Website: crate-barrel
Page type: billing-address
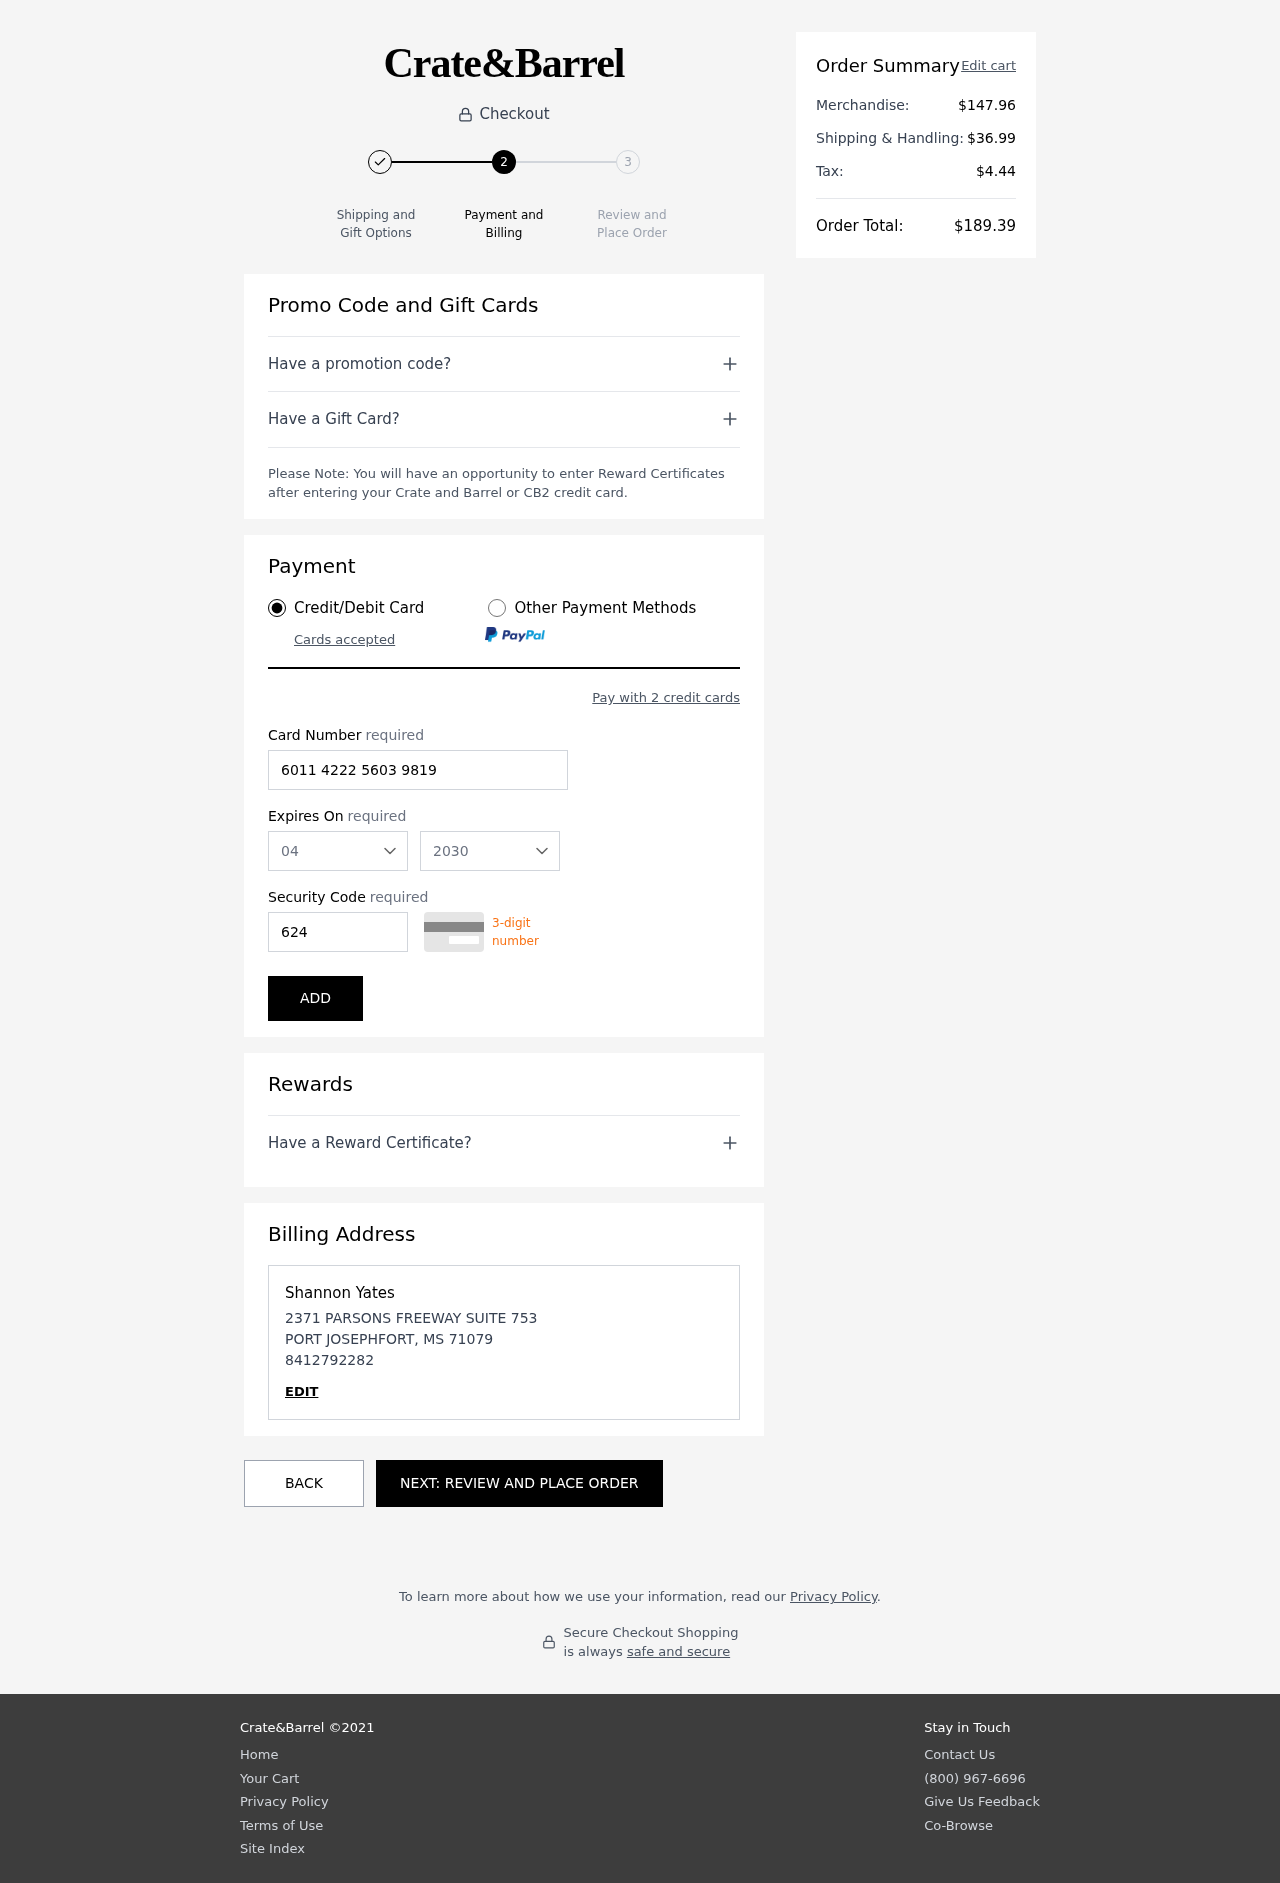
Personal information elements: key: PII_CARD_CVV
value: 624
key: PII_CARD_EXPIRY_MONTH
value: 04
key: PII_CARD_EXPIRY_YEAR
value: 30
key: PII_CARD_NUMBER
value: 6011 4222 5603 9819
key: PII_CITY
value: PORT JOSEPHFORT
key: PII_FULLNAME
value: Shannon Yates
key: PII_PHONE
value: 8412792282
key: PII_POSTCODE
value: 71079
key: PII_STATE_ABBR
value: MS
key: PII_STREET
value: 2371 PARSONS FREEWAY SUITE 753
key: PII_FIRSTNAME
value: Shannon
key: PII_LASTNAME
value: Yates
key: PII_PHONE_LINE
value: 2282
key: PII_PHONE_SUFFIX
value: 2282
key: PII_POSTCODE_FULL
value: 71079
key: PII_PHONE2
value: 8412792282
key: PII_PHONE3
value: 8412792282
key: PII_FULLNAME2
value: Shannon Yates
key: PII_FULLNAME3
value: Shannon Yates
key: PII_FIRSTNAME2
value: Shannon
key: PII_FIRSTNAME3
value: Shannon
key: PII_LASTNAME2
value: Yates
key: PII_LASTNAME3
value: Yates
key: PII_FIRSTNAME_DERIVED
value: Shannon
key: PII_LASTNAME_DERIVED
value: Yates
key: PII_PHONE_NUMERIC
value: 8412792282
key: PII_PHONE_LINE_NUMERIC
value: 2282
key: PII_PHONE_SUFFIX_NUMERIC
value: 2282
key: PII_POSTCODE_NUMERIC
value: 71079
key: PII_PHONE2_NUMERIC
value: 8412792282
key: PII_PHONE3_NUMERIC
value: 8412792282
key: PII_FULLNAME_DERIVED
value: Shannon Yates
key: PII_NAME_FULL_DERIVED
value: Shannon Yates
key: PII_PHONE_DIGITS
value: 8412792282
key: PII_PHONE_LAST4
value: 2282
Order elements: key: ORDER_SUBTOTAL
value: $147.96
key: ORDER_SHIPPING_COST
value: $36.99
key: ORDER_TAX
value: $4.44
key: ORDER_TOTAL
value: $189.39